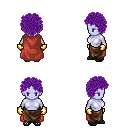
a pixel art fantasy rpg character, female body template, dark elf, purple skin, maroon cape, robe skirt, purple curly afro hairstyle, gold gloves, ghillies, four views (front, back, left, right), 2x2 character sprite sheet, small pixel art, hard edges, no anti-aliasing